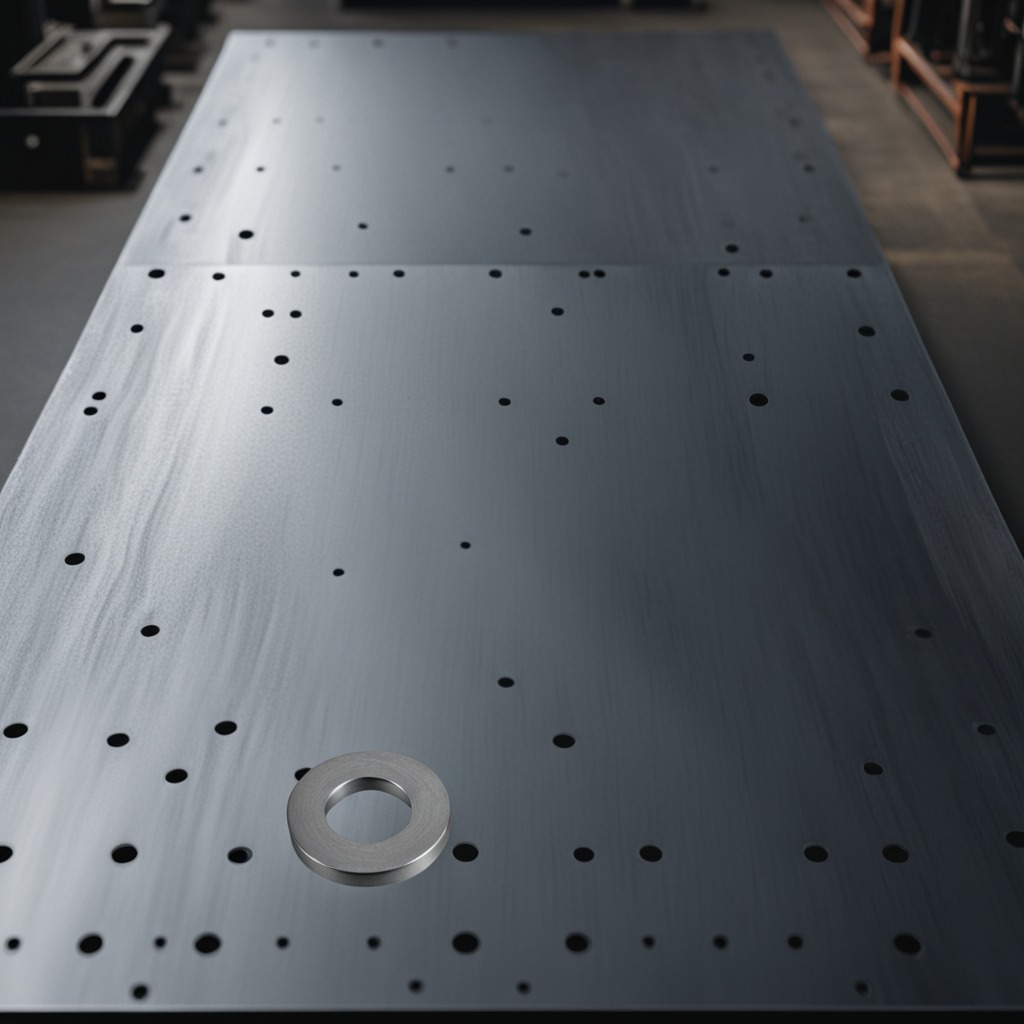
A flat metal washer lies on a cold steel table in a mining workshop.